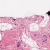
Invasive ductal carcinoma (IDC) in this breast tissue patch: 0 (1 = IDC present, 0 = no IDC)